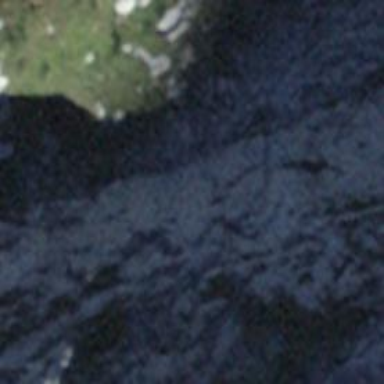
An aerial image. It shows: Cliff in nature.